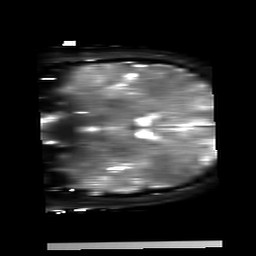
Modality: T2starmap
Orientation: coronal
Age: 40
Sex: male
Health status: ill